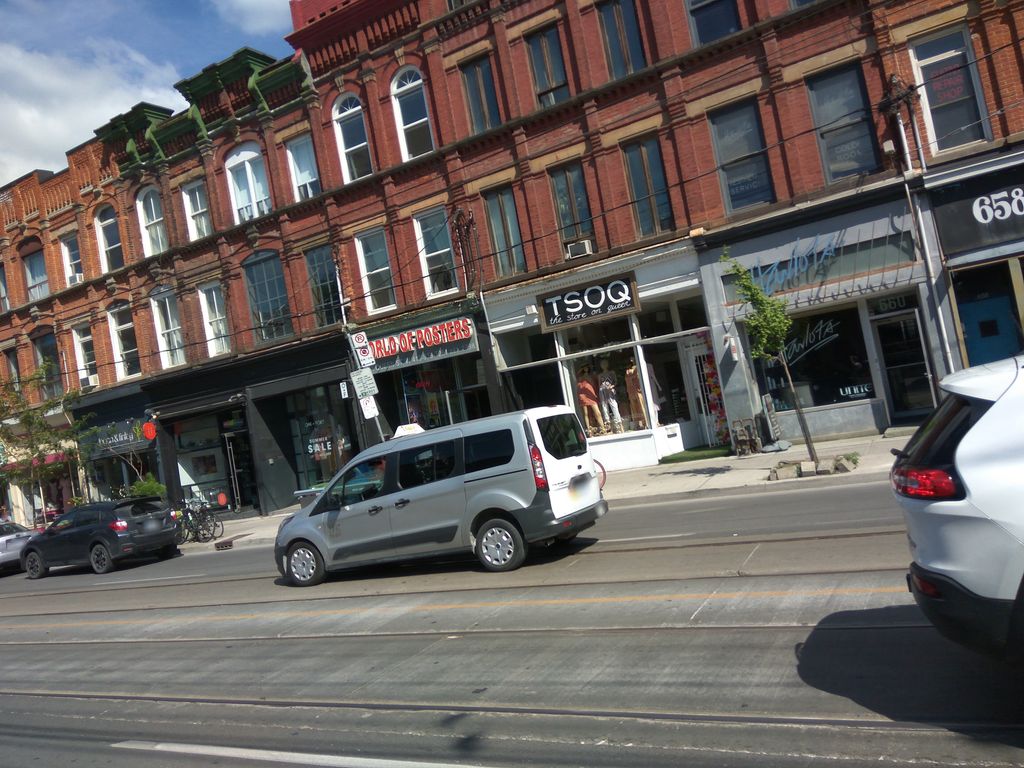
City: toronto